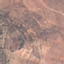
Land use / land cover class: PermanentCrop